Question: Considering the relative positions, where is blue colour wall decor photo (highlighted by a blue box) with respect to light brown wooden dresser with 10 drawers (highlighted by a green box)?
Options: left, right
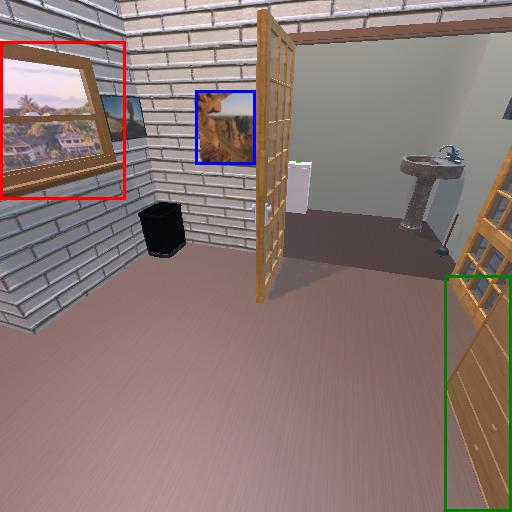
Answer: left